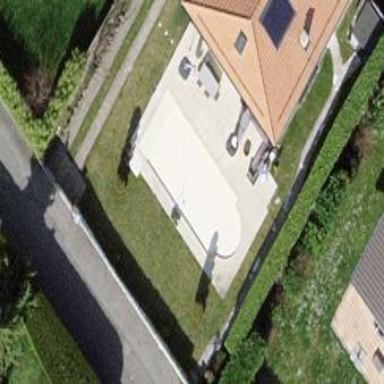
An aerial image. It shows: Swimming pool located in leisure land.